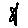
Label: star